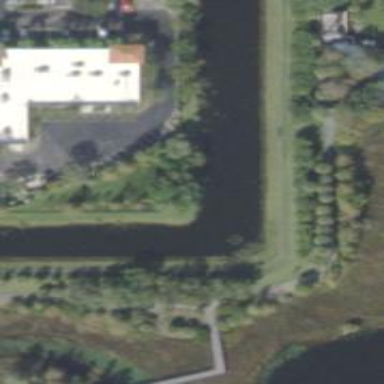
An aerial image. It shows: Canal culvert running through tunnel.